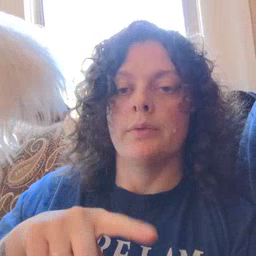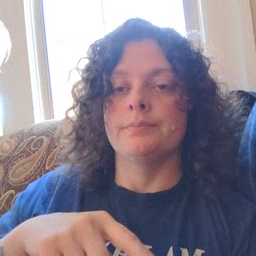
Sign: for